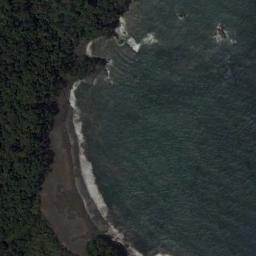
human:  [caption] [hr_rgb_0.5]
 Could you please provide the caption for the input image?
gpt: Dark water and forest and brown sand .

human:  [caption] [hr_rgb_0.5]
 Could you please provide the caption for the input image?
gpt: There is little vegetation on the beach .

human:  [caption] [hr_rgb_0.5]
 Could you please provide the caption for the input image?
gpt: The beach is composed of deep green seawater, Yellow coast and dense green plants .

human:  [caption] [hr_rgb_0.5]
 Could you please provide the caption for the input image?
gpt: The type of beach is rocky coast and the sand on the beach is brown .

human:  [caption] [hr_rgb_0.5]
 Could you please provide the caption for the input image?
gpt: The grass is beside the beach .